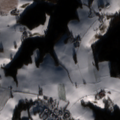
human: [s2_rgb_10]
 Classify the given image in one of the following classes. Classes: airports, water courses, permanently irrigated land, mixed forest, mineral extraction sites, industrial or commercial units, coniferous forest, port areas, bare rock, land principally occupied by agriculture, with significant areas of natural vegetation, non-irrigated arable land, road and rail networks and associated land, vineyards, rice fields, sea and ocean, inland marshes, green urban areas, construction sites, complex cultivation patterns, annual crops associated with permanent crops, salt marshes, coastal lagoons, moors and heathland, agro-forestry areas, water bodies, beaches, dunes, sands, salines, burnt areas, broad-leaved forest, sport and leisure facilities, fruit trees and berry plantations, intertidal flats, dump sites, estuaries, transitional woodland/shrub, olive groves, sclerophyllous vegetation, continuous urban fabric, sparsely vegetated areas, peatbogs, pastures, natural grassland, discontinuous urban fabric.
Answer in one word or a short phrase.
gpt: non-irrigated arable land, mixed forest